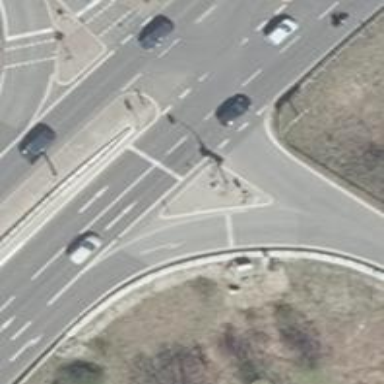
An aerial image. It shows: Road with traffic signals.